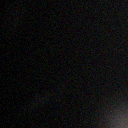
Screen state: off